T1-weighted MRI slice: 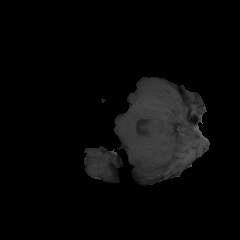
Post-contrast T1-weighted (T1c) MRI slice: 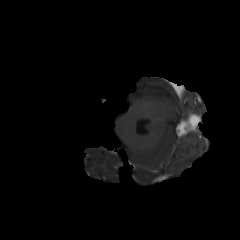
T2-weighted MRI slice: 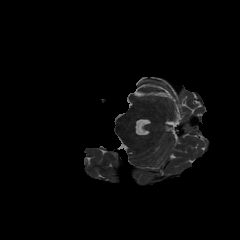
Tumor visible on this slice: no